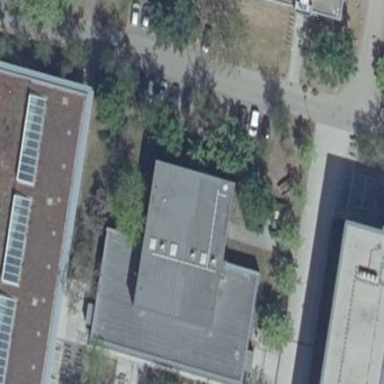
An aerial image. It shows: Part of building.